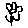
Label: flower